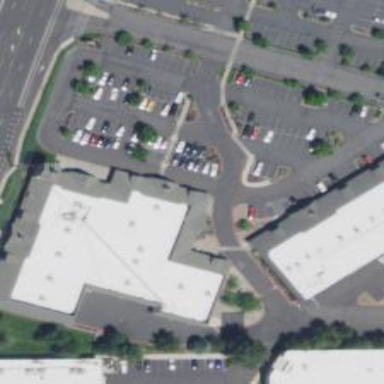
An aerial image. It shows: Retail building that houses clothes shop.